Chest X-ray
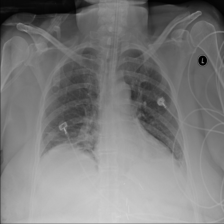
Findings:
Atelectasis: positive
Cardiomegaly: negative
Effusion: negative
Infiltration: negative
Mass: negative
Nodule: negative
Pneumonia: negative
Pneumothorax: negative
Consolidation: negative
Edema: negative
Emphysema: negative
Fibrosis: negative
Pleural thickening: negative
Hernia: negative